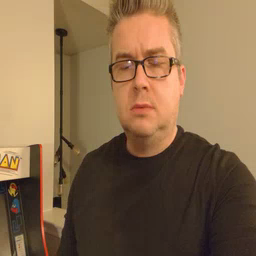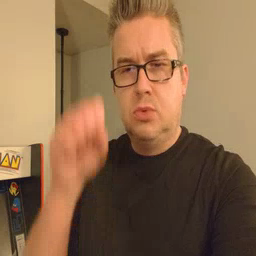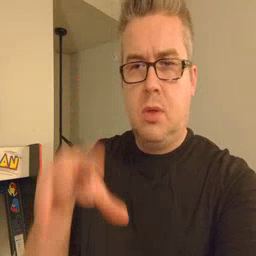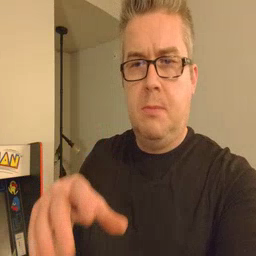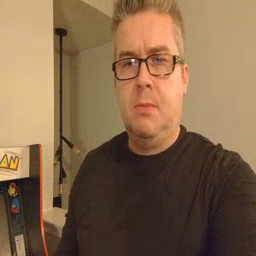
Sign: drop